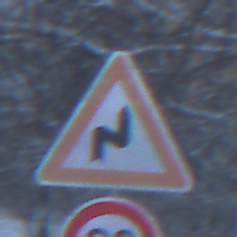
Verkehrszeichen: DoppelkurveRechts
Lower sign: Geschwindigkeit90
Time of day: Midday
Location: Outdoor (Nature)
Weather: Overcast
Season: Winter
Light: Natural